Question: Lately I've encountered and issue. When I export my graphs from Gephi with a Seadragon plugin, First zoom level is far way back, e.i. on first zoom levels it's not even visible, on 5th zoom level whole graph take something like 10 pixels in diameter. PNGs are being exported in a proper way. Yesterday Seadragon export was working fine. Any ideas how to fix that?
So for example for tile size 200px this is the only file in 'map_files/8' (called '0_0.png')

The image is '156 x 156'. So you can barely see image at zoom level 8 (first zoom level is 0).
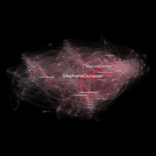
Answer: The Seadragon (Deep Zoom) format specifies that the pyramid should go all the way down to 1 pixel at zoom level 0. Level 1 should be 2 pixels wide, level 2 should be 4, etc. Sounds like it was working correctly.
Of course when you display the image, you need to pick the level that works for your current display size, rather than starting at the tip of the pyramid.